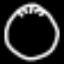
Label: clock